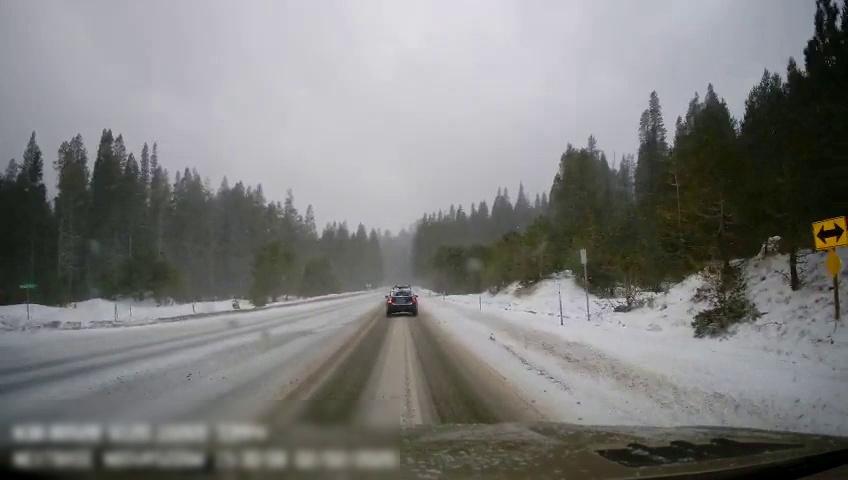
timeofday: Day
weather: Snowy
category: Drivable Space
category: Vehicles | SUV
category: Traffic | Signs
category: Traffic | Signs
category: Traffic | Signs
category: Traffic | Signs